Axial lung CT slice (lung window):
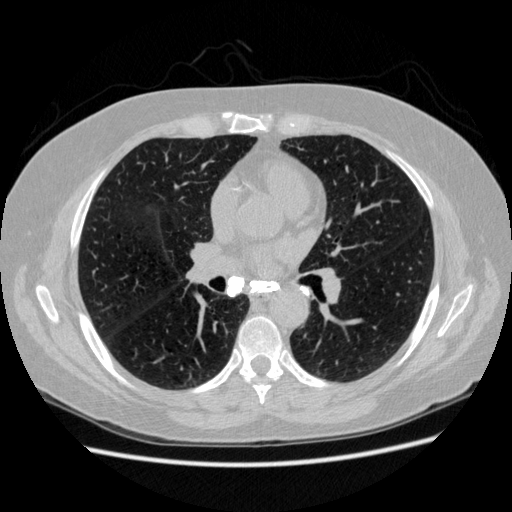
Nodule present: no